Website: walmart
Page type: account-selection
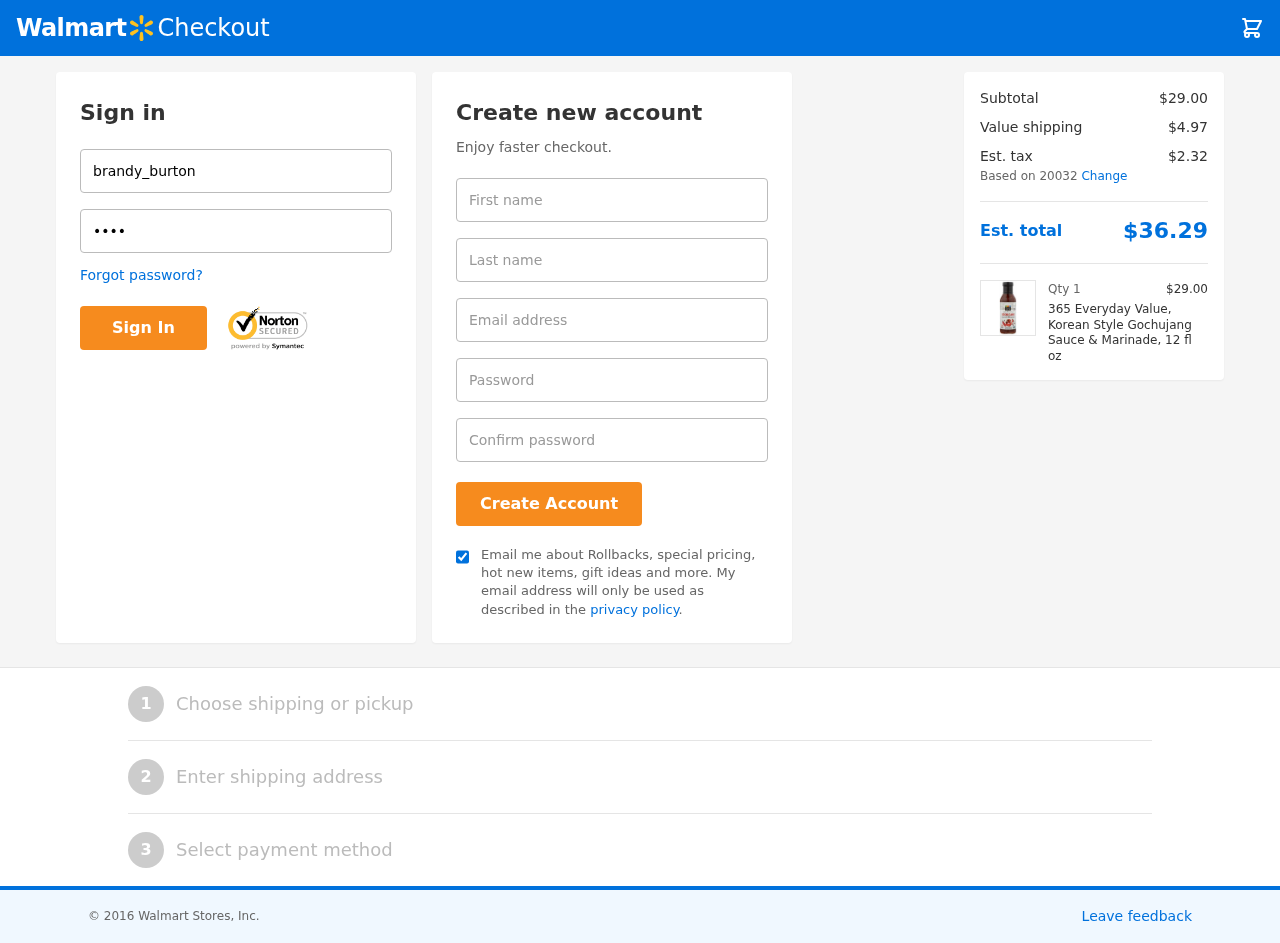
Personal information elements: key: PII_EMAIL
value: bburton@yahoo.com
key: PII_FIRSTNAME
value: Brandy
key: PII_LASTNAME
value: Burton
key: PII_LOGIN_USERNAME
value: brandy_burton
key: PII_POSTCODE
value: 20032
Product elements: key: PRODUCT1_NAME
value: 365 Everyday Value, Korean Style Gochujang Sauce & Marinade, 12 fl oz
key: PRODUCT1_PRICE
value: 29
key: PRODUCT1_QUANTITY
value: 1
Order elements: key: ORDER_SUBTOTAL
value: $29.00
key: ORDER_SHIPPING_COST
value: $4.97
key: ORDER_TAX
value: $2.32
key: ORDER_TOTAL
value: $36.29